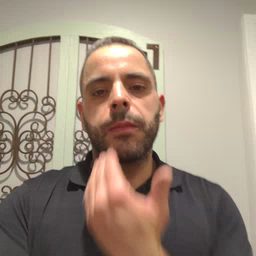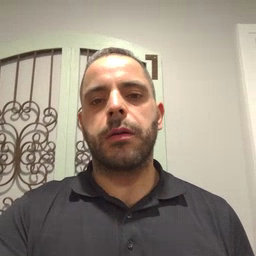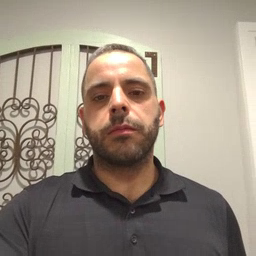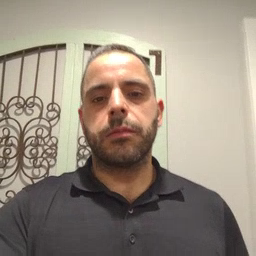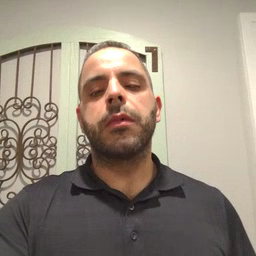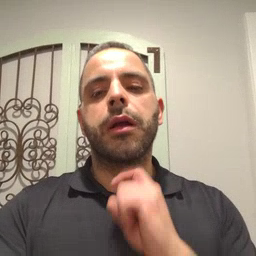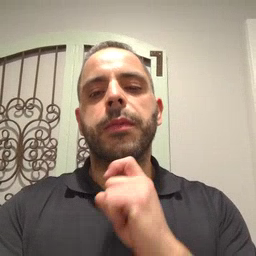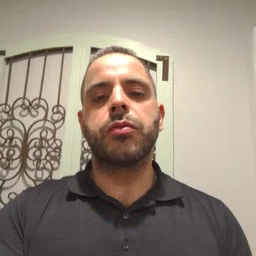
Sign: garbage